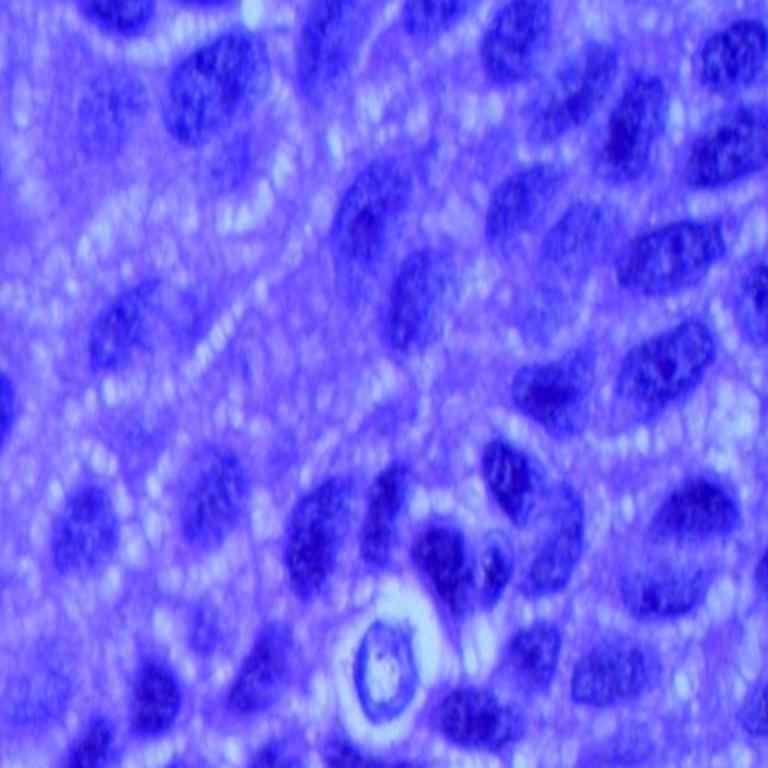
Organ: lung
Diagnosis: squamous carcinomas